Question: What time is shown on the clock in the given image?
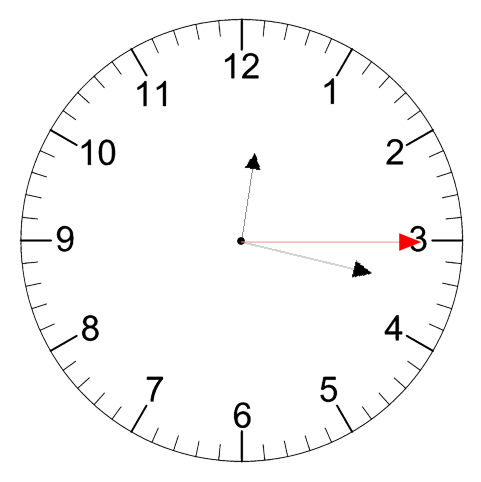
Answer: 12:17:15